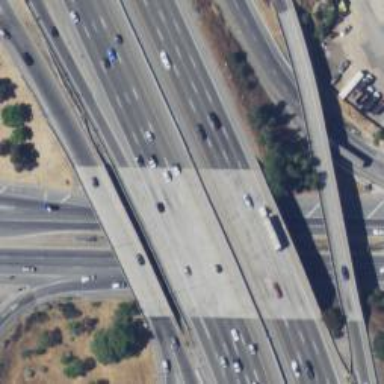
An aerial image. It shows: Trunk highway with expressway features.